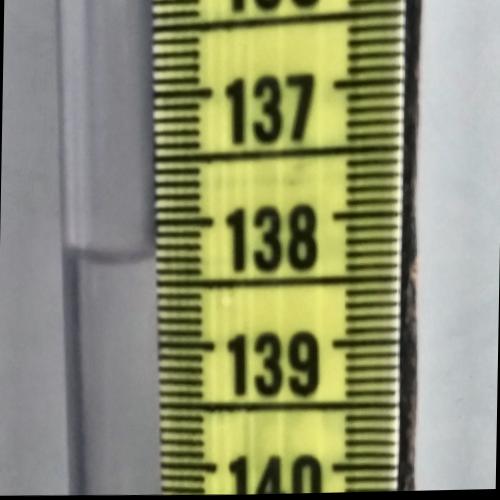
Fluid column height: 138.3 cm